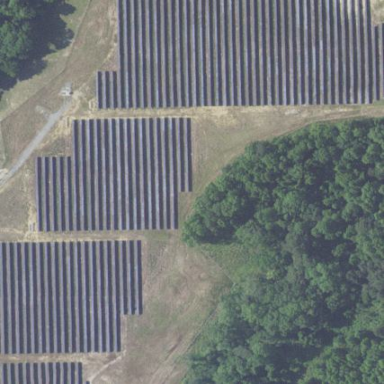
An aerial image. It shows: Solar power plant utilizing photovoltaic technology.